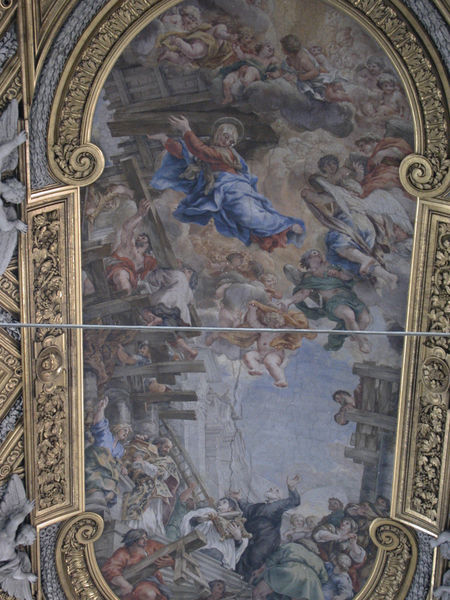
Titel: Fresken der Apsis, in der Kuppel und im Langhausgewölbe in Santa Maria in Vallicella in Rom
Künstler: Pietro da Cortona
Standort: Rom, S. Maria in Vallicella (EU - I - Latium)
Schlagwörter: blau, flügel, gott, himmel, mann, wolken, frauen, menschen, braun, frau, holz, köpfe, männer, rot, wolke, malerei, ornament, barock, bibel, falten, geschichte, bild, kirche, gold, decke, rokoko, engel, engelchen, putte, putto, leiter, ornamente, wandmalerei, stuck, balken, faltenwurf, vergoldet, kirch, schnörkel, heiligenschein, jesus, fresken, romanik, heilige, deckengemälde, fresko, putten, maria, putti, arabesken, verzierungen, fresco, himmelfahrt, deckenmalerei, raffael, freske, deckengewölbe, ose